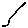
Label: line